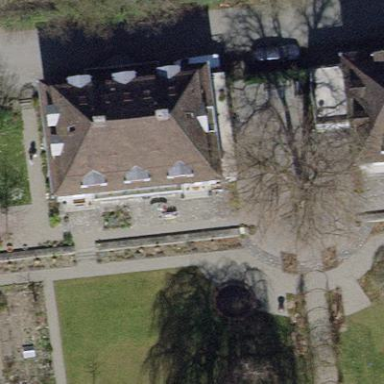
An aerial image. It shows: Building with tiled roof.